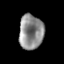
Tissue: prostate
Cell type: Epithelial cells
Senescence score: 0.3191
Nuclear area (px): 829
Mean DAPI intensity: 140.879